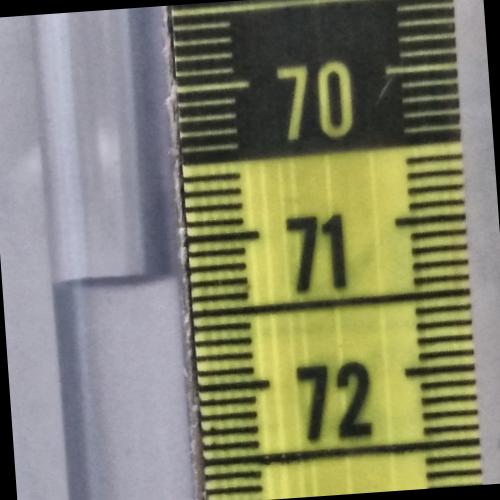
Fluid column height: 71.2 cm